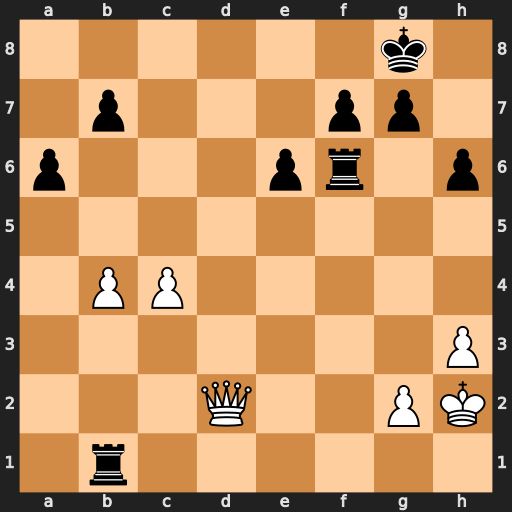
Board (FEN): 6k1/1p3pp1/p3pr1p/8/1PP5/7P/3Q2PK/1r6
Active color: w
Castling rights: -
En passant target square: -
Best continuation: Qd8+ Kh7 Qd3+